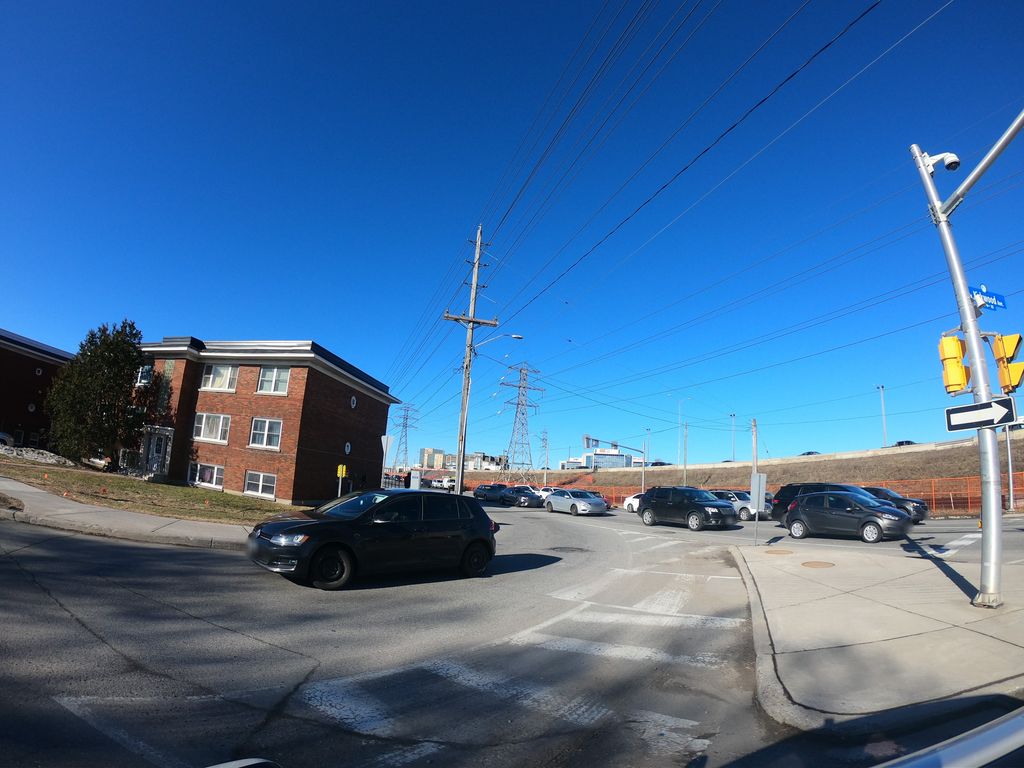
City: ottawa-gatineau